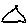
Label: triangle